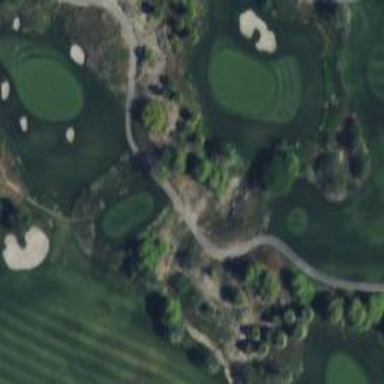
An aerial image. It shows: Golf course feature - water hazard.